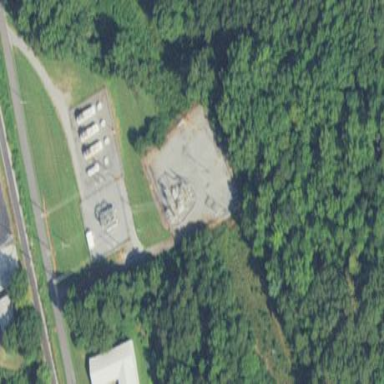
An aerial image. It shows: Distribution substation surrounded by fence.